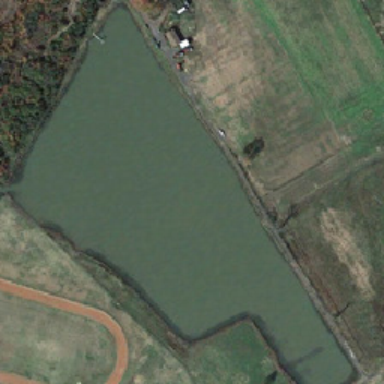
The green meadow and playground are near the pond .